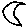
Label: moon